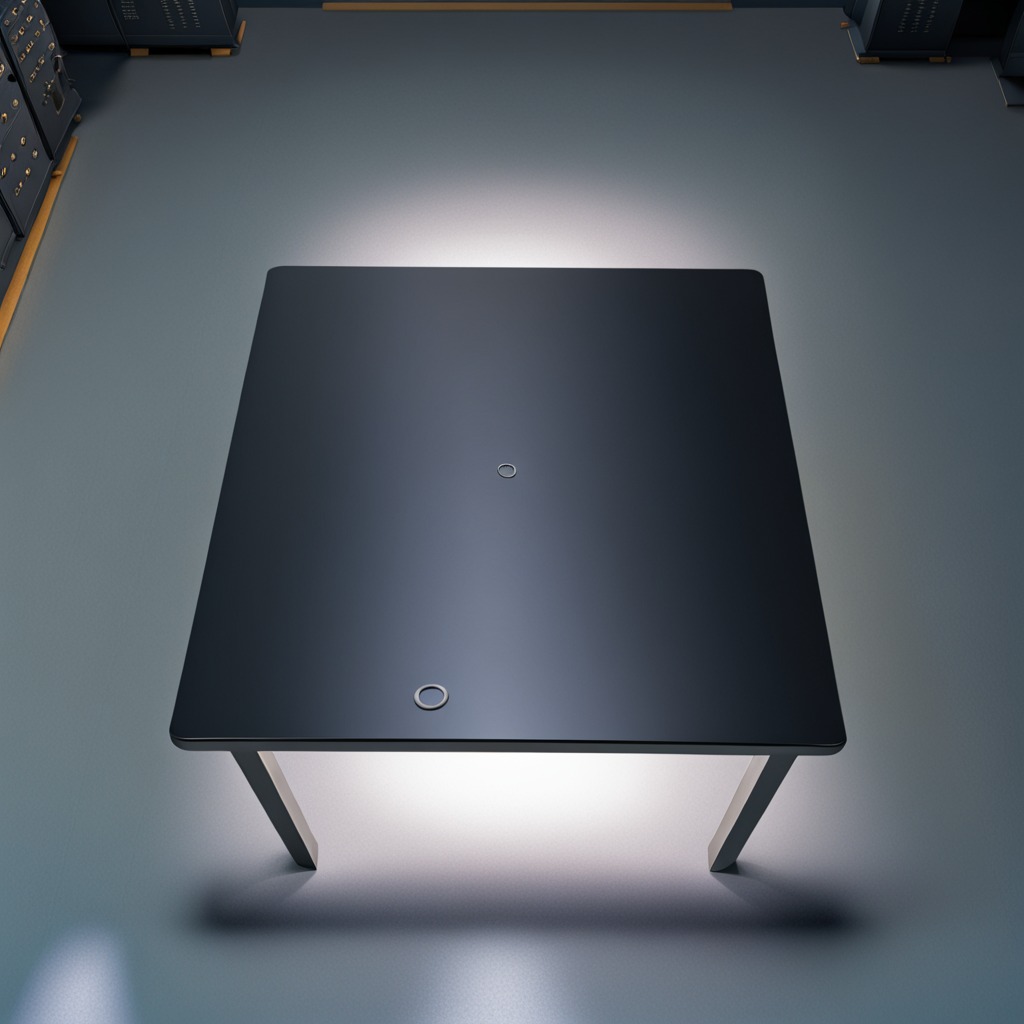
A flat metal washer lies on the tabletop.